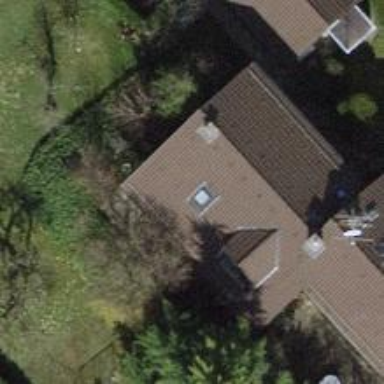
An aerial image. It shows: Garden enclosed by fence.